【题型】解答题　【知识点】立体几何　【难度】easy
如图，已知两两垂直且侧棱长分别为$a,b,c$的四面体$P-ABC$，求外接球半径$R$.

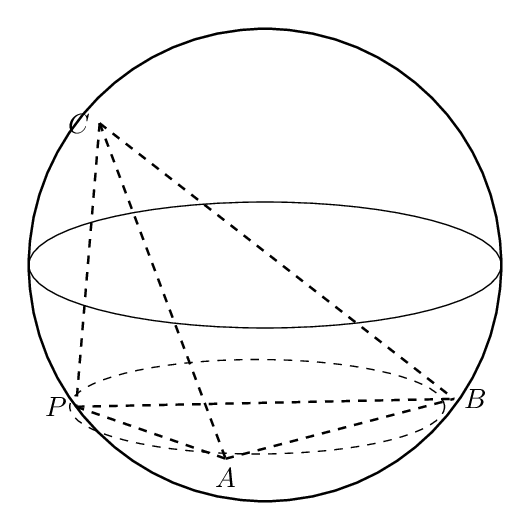
【解答】
\vspace{0.5cm}
\noindent\textbf{【答案】$\dfrac{1}{2}\sqrt{a^2+b^2+c^2}$}

\vspace{0.5cm}
\noindent\textbf{【分析】把四面体$P-ABC$补成长方体，长方体体对角线即为外接球直径.}

\vspace{0.5cm}
\noindent\textbf{【详解】$\because$三棱锥的三条侧棱两两垂直，}
\noindent\textbf{$\therefore$可看作长方体的一角，其外接球直径即为长方体的体对角线长，}
\noindent\textbf{为$\sqrt{a^2+b^2+c^2}$，所以外接球的半径为$\dfrac{1}{2}\sqrt{a^2+b^2+c^2}$.}